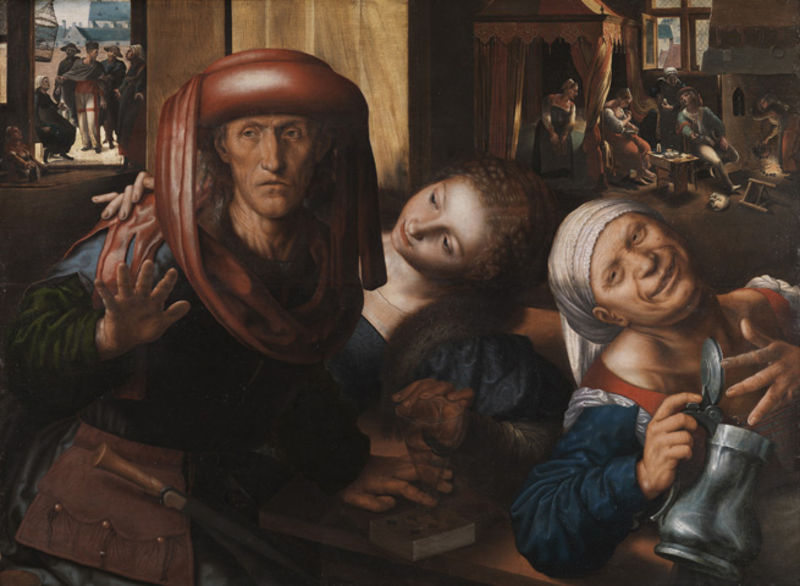
Titel: Lockere Gesellschaft
Künstler: Jan van Hemessen
Standort: Karlsruhe
Institution: Staatliche Kunsthalle Karlsruhe
Schlagwörter: blau, dunkel, feuer, gemälde, hand, himmel, mann, meer, schatten, frauen, grün, menschen, mädchen, ocker, sitzen, stadt, bar, braun, fenster, finger, frau, hell, hintergrund, holz, hut, kleid, licht, männer, raum, schwarz, stuhl, szene, tisch, tür, vordergrund, weiss, zimmer, blick, haus, rot, schleier, tuch, beige, fest, gesellschaft, malerei, alkohol, alt, betrunken, betrunkene, feier, gesichter, jung, kneipe, mütze, trinken, alte, arm, augen, barock, falten, gesicht, mensch, messer, silber, bild, holland, hände, niederlande, schauen, vorhang, öl, boden, gewand, haare, interieur, kelch, mantel, realismus, sitzend, adel, drei, innen, kind, personen, tochter, gotik, locken, renaissance, schulter, bauern, boot, genre, kanne, krug, kopfbedeckung, lächeln, schiff, liebe, umarmung, hof, ausdruck, schemel, hafen, wein, karten, kartenspiel, kopftuch, sitzt, bett, stimmung, stube, freude, becher, lachen, spiel, bierkrug, zinn, zinnkrug, alter, buch, durchblick, gaststätte, waffe, bier, kiste, schachtel, tasche, verführung, dolch, mittelalter, kopftücher, baldachin, zwerg, trunkenheit, weich, käfig, turban, gasthaus, gasthof, humpen, wirtshaus, zecher, himmelbett, zelt, schenke, box, nebenzimmer, trank, heiterkeit, bordell, freudenhaus, taverne, dienstbote, kopfbedekcung, lederschürze, bak, schaut, wehrt, zin, betrnkene, genrescene, bildkupplerin, wehrt ab, wirtshaus szene, massys